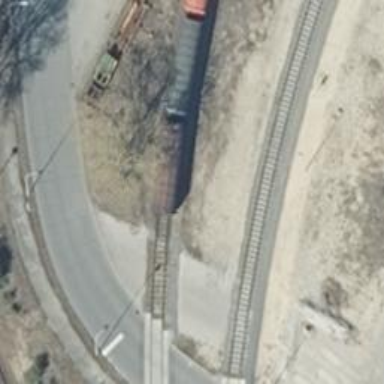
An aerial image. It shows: Railway yard.